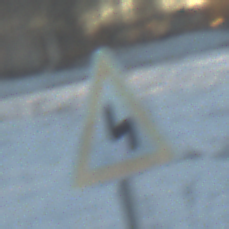
Verkehrszeichen: DoppelkurveZunaechstLinks
Umgebung: Outdoor, Nature
Tageszeit: SunriseSunset
Wetter: Clear
Licht: Natural
Jahreszeit: Winter
Kontrast: LowContrast